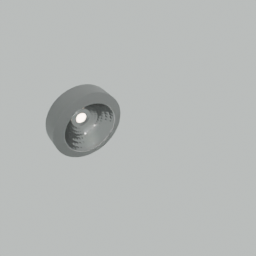
Label: lighting